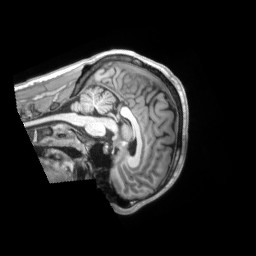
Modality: T1w
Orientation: sagittal
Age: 26
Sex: male
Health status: ill
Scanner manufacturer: siemens
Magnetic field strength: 3 T
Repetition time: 2.2 s
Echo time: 0.00157 s